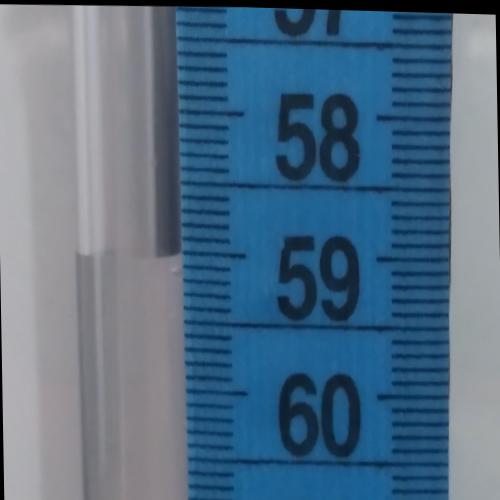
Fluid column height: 59.0 cm